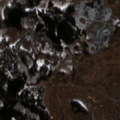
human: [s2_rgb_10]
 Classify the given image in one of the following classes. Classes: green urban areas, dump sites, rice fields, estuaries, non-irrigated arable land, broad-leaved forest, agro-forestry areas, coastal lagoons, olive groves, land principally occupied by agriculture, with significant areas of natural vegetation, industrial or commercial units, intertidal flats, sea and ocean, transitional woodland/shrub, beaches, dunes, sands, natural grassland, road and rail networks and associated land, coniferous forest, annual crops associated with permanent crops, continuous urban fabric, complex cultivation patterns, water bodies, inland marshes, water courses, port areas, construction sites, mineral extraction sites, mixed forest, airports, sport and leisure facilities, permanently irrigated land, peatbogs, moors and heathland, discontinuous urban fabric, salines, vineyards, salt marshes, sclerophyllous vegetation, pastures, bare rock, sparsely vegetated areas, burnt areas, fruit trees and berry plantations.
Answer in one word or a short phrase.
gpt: non-irrigated arable land, pastures, complex cultivation patterns, land principally occupied by agriculture, with significant areas of natural vegetation, mixed forest, transitional woodland/shrub